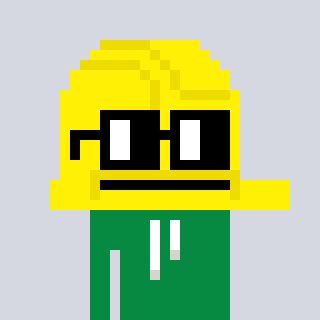
a pixel art character with square black glasses, a construction helmet-shaped head and a green-colored body on a cool background